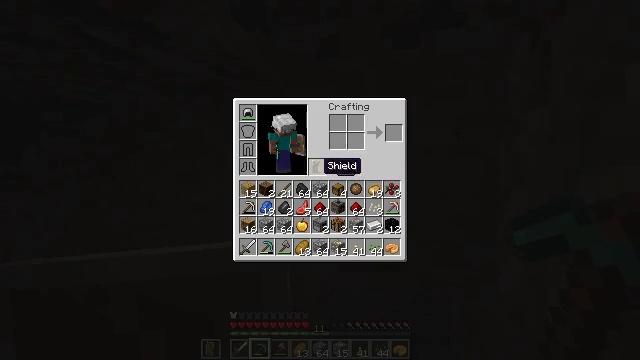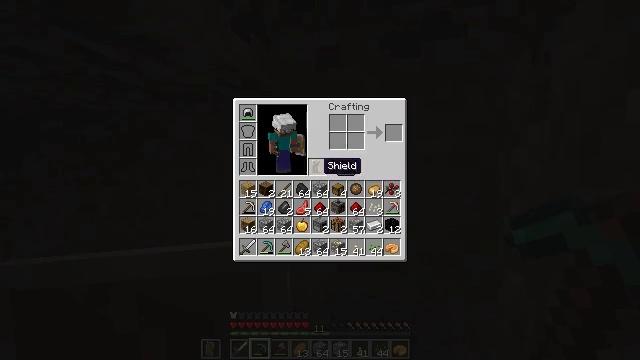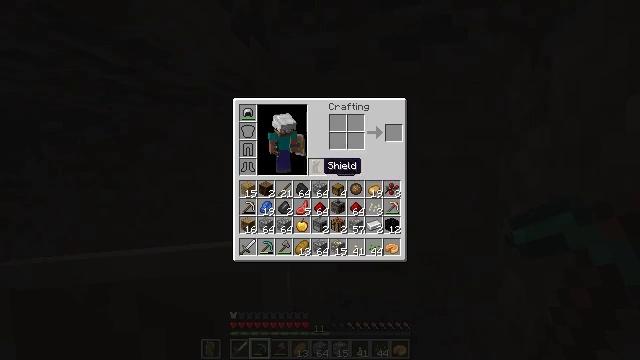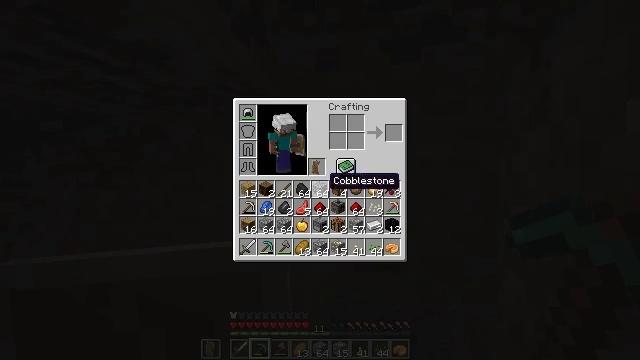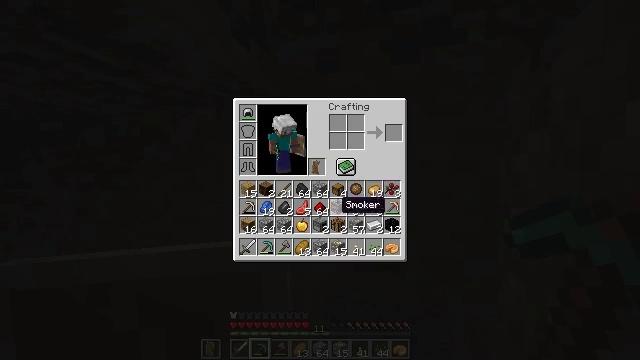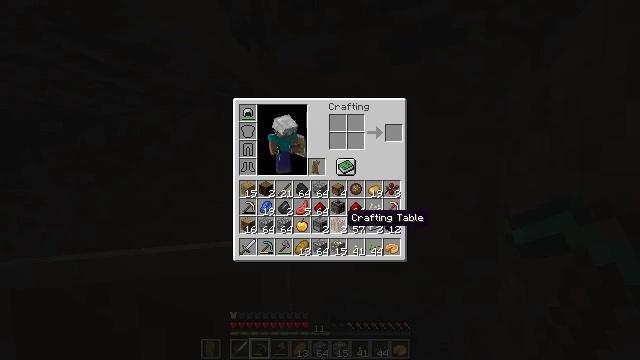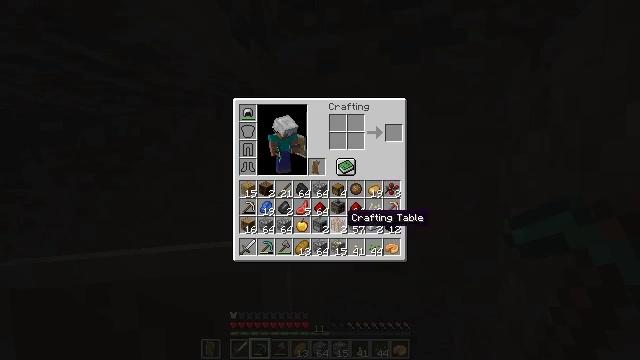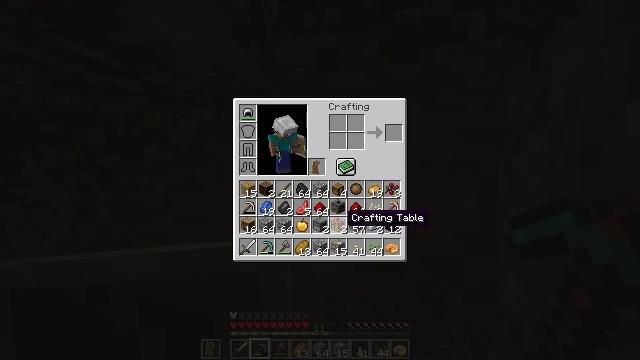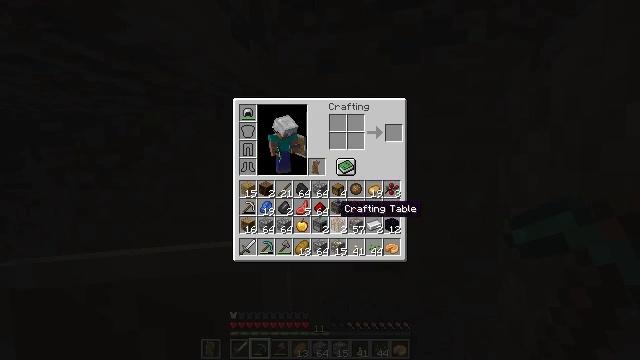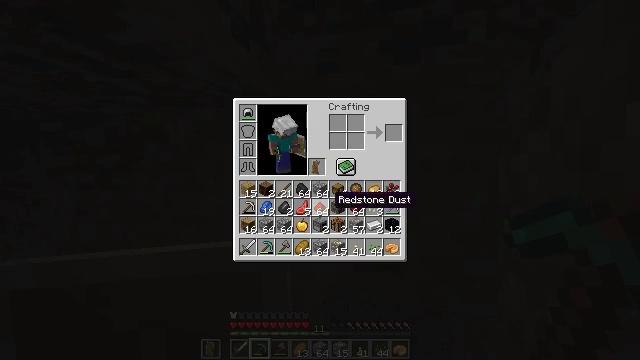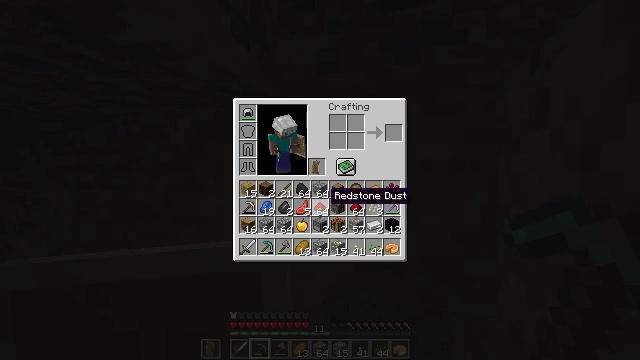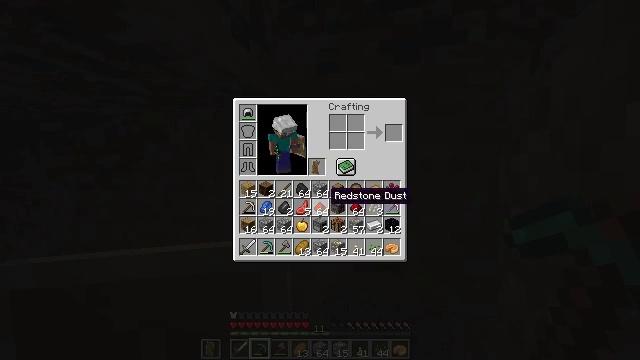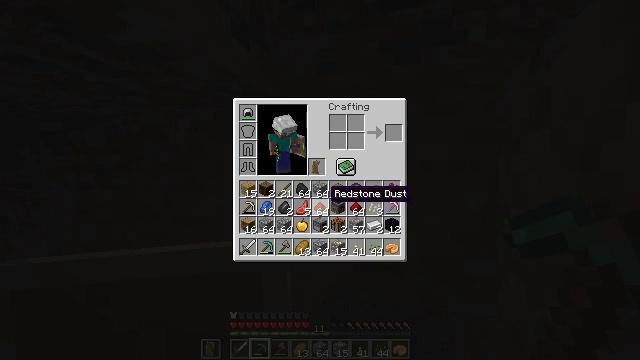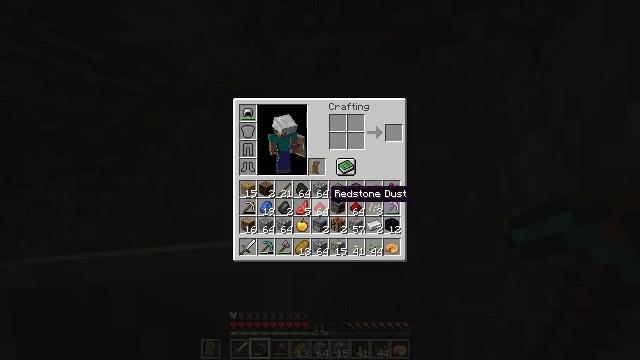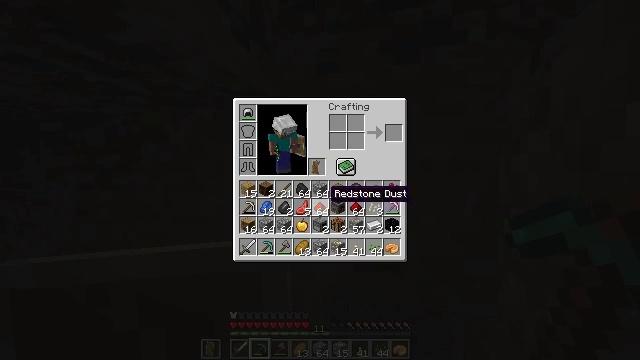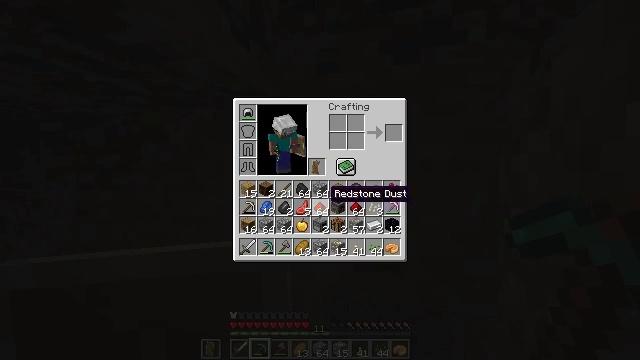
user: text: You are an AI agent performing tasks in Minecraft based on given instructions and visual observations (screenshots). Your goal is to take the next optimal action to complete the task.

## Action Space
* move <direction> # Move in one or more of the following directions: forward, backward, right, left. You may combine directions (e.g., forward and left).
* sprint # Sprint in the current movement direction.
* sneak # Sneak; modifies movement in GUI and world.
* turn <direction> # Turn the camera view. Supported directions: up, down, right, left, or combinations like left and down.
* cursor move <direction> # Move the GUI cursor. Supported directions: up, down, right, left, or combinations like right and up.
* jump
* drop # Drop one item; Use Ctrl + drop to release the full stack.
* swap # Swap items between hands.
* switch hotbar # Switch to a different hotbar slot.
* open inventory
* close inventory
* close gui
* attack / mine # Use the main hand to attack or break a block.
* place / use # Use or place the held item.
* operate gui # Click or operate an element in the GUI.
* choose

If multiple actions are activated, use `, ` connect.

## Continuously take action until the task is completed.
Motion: motion action
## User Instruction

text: Drop a spruce log.
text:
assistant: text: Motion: no_op
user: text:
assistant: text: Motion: no_op
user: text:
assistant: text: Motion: cursor move down
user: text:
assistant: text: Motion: cursor move right and down
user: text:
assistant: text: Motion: cursor move down
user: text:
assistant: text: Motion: sprint
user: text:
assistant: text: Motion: sprint
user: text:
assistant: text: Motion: sprint, cursor move left and up
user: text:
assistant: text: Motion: sprint, cursor move up
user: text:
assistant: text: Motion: sprint
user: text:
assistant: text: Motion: sprint
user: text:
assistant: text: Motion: sprint
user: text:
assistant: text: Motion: sprint
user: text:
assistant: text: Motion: sprint
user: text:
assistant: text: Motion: sprint
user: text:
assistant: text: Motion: sprint
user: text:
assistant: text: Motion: sprint, cursor move left
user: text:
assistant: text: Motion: sprint, cursor move left
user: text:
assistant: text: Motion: sprint, cursor move left
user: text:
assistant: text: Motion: sprint
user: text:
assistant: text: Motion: sprint
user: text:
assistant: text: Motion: sprint
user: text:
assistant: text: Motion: sprint
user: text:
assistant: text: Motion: sprint
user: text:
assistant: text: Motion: sprint
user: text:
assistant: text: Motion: sprint
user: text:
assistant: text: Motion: sprint
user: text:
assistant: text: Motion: sprint
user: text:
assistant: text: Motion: sprint, cursor move up
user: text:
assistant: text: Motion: sprint, cursor move up